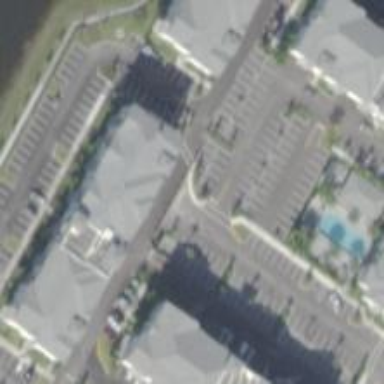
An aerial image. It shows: Image showing building with apartments.